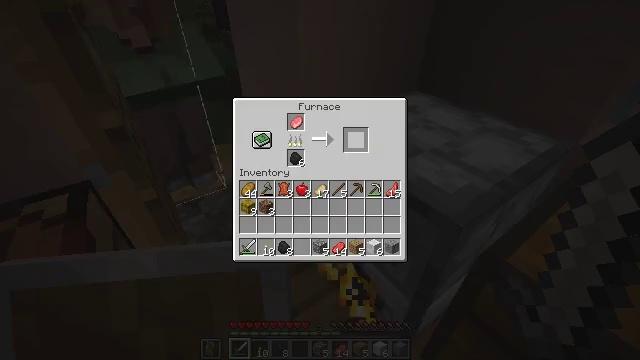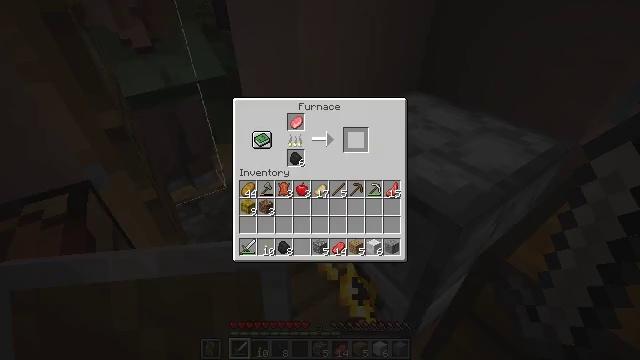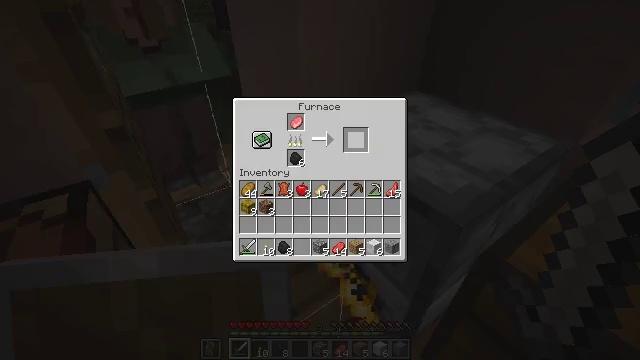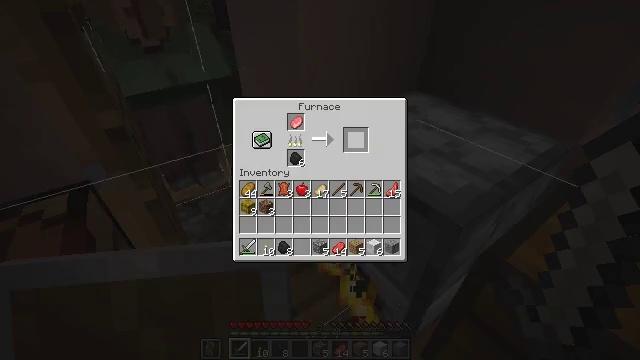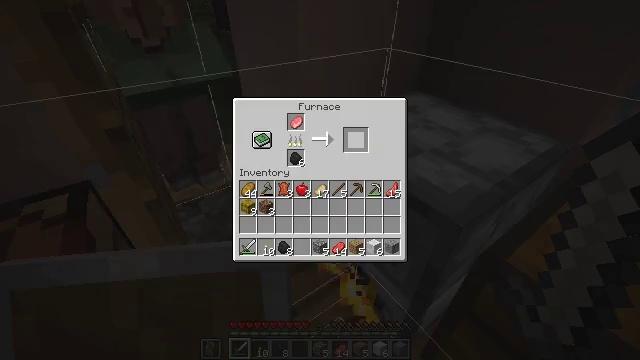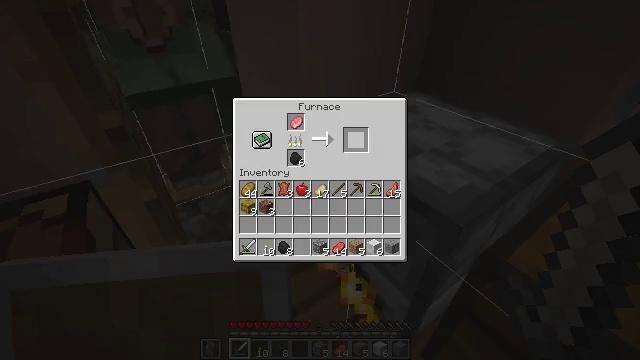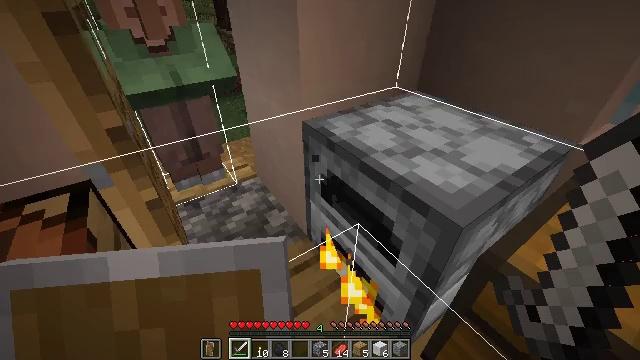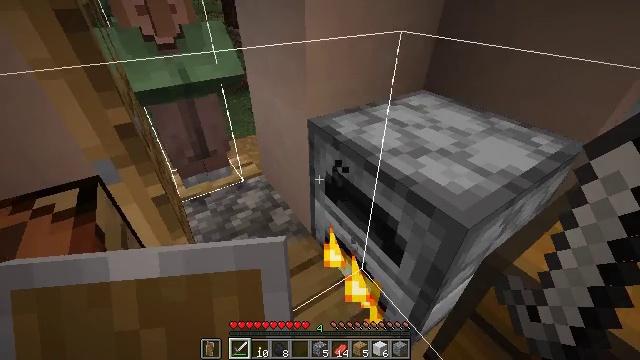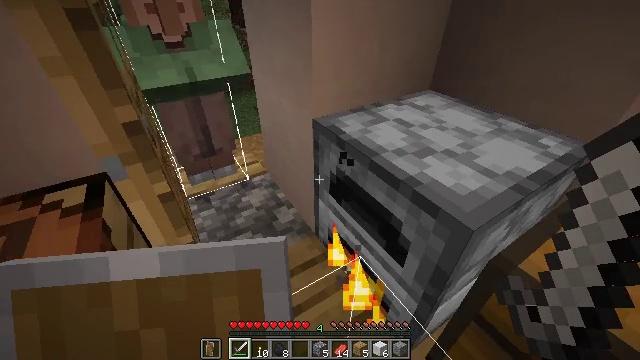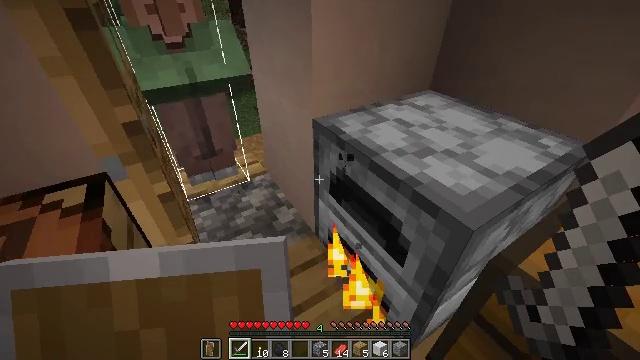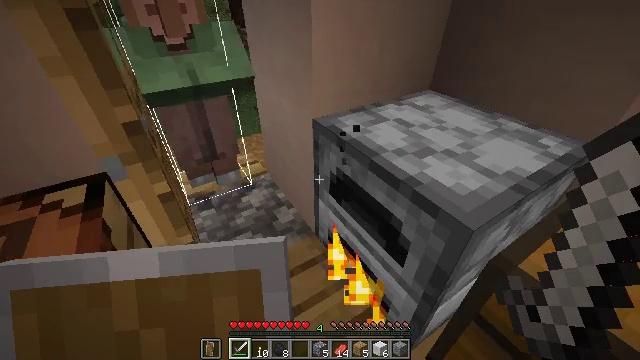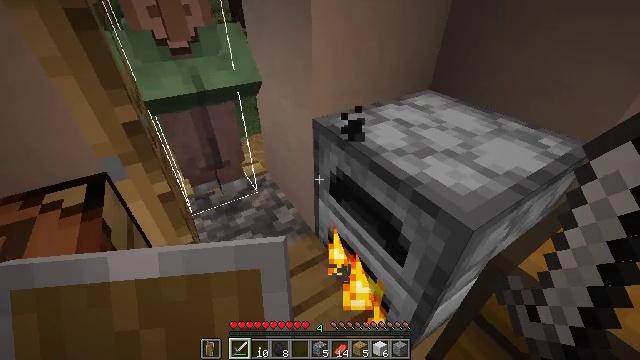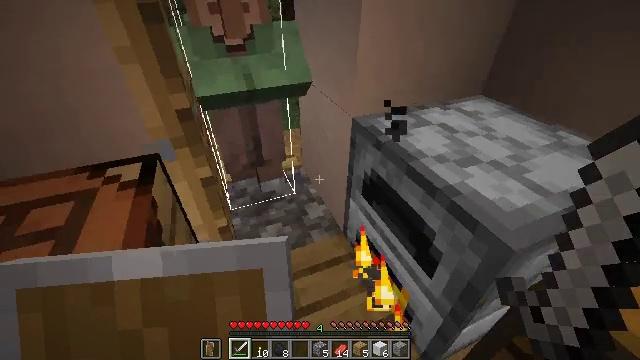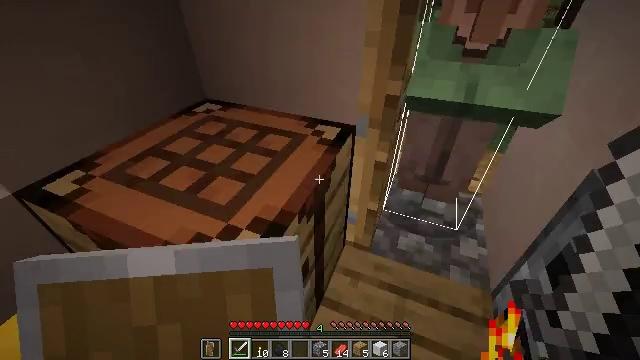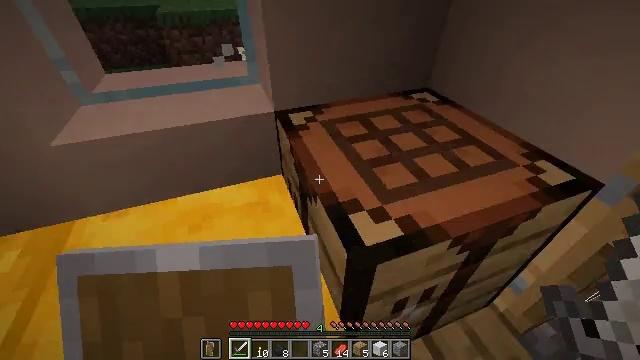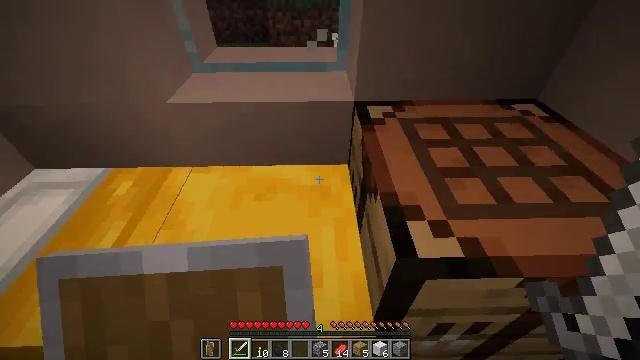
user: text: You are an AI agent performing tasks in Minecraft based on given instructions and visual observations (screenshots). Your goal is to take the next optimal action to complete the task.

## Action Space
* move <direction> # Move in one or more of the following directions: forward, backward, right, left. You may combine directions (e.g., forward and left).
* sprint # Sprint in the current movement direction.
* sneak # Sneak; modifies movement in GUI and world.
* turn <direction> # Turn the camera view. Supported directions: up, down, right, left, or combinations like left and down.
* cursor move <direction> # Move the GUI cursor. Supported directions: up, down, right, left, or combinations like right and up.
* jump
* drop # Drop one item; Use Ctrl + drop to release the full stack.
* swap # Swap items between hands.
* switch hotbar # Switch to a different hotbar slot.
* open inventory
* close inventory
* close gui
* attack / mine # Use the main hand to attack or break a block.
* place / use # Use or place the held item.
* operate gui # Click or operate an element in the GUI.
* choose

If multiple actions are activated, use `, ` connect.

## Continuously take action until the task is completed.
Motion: motion action
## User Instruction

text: Attack the oak door to gather it.
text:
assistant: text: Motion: sneak, open gui
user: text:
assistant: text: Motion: no_op
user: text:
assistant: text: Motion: no_op
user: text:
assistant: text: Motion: no_op
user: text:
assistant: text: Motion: no_op
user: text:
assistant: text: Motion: no_op
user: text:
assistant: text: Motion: turn left, close gui
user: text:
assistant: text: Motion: turn left
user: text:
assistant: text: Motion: no_op
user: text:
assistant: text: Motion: no_op
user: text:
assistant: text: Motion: no_op
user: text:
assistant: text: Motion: turn left
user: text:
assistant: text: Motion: turn left
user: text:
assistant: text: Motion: turn left and down
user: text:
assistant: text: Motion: turn left and down
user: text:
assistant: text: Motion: turn left
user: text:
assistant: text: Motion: turn left and down
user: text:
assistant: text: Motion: turn left and down
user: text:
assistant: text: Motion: no_op
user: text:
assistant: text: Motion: move left
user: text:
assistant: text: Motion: move left
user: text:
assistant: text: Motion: move left
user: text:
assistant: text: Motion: move left
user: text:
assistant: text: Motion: move left, turn right and down
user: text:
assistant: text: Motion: move left, turn right and down
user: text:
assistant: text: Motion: turn right and down
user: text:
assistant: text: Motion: turn right and down
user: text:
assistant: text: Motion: turn right
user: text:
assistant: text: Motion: turn left and up
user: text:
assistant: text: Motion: no_op